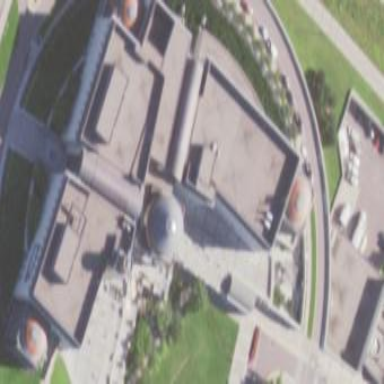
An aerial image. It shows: Museum housed in building.